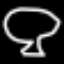
Label: mushroom